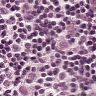
Metastatic tissue present: yes